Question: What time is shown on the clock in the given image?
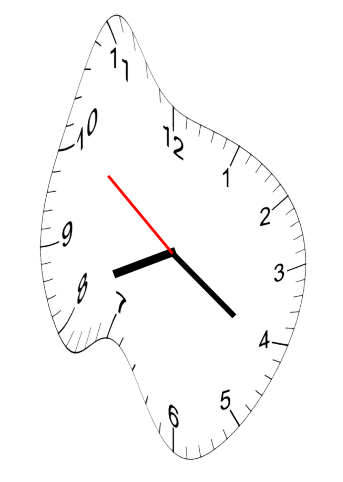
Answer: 08:20:51